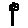
Label: flower